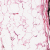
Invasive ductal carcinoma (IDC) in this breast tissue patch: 0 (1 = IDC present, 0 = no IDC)